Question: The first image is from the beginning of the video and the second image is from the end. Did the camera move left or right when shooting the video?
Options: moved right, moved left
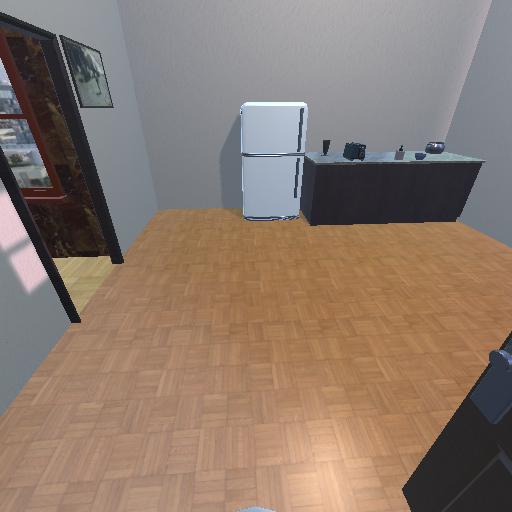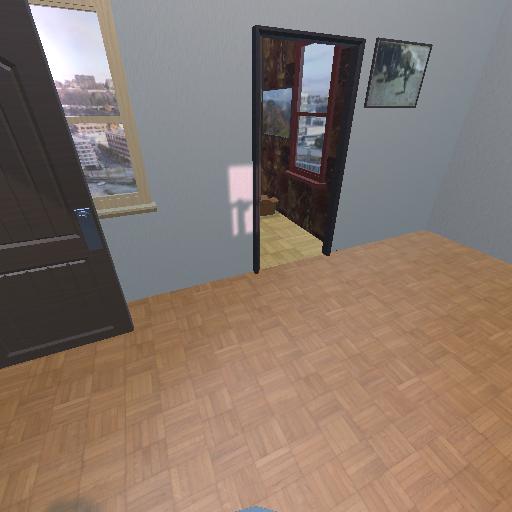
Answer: moved right